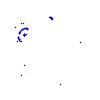
Particle: proton